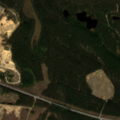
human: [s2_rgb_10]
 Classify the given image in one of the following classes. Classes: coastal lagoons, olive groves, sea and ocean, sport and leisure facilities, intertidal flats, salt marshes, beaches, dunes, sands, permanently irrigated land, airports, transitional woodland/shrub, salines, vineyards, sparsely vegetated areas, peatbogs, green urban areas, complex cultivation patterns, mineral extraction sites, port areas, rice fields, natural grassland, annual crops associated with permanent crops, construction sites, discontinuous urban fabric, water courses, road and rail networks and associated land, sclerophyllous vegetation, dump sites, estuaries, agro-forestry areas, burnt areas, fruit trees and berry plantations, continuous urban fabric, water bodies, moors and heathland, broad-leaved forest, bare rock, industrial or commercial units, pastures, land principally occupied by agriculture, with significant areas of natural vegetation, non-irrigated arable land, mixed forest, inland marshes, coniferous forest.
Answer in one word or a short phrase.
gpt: mineral extraction sites, coniferous forest